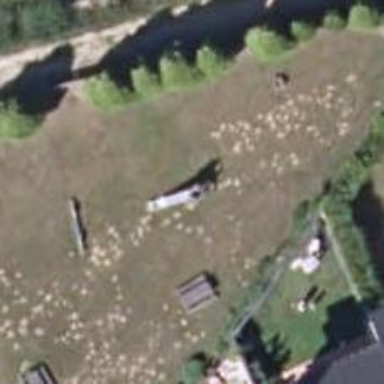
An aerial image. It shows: Playground with slide.